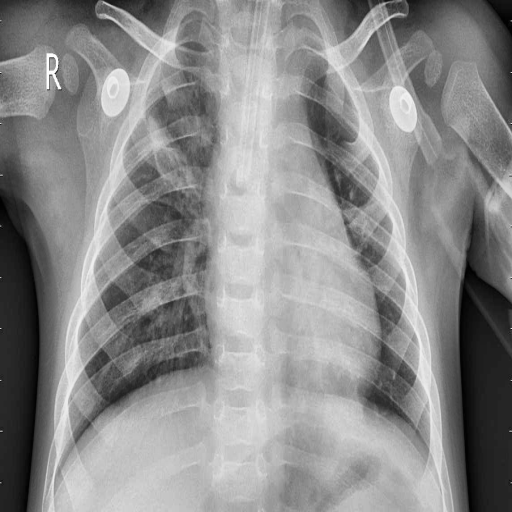
Finding: PNEUMONIA